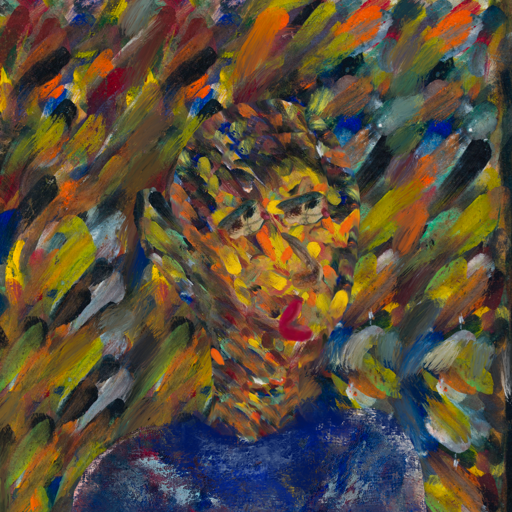
Background: An_Impression, Head And Neck Side: An_Impression, Face Side: Pipe, Bust: Irani, Hair Side: Blank, Head Accessory: Blank, Second Necklace: Blank, Necklace: Blank, Baby: Blank